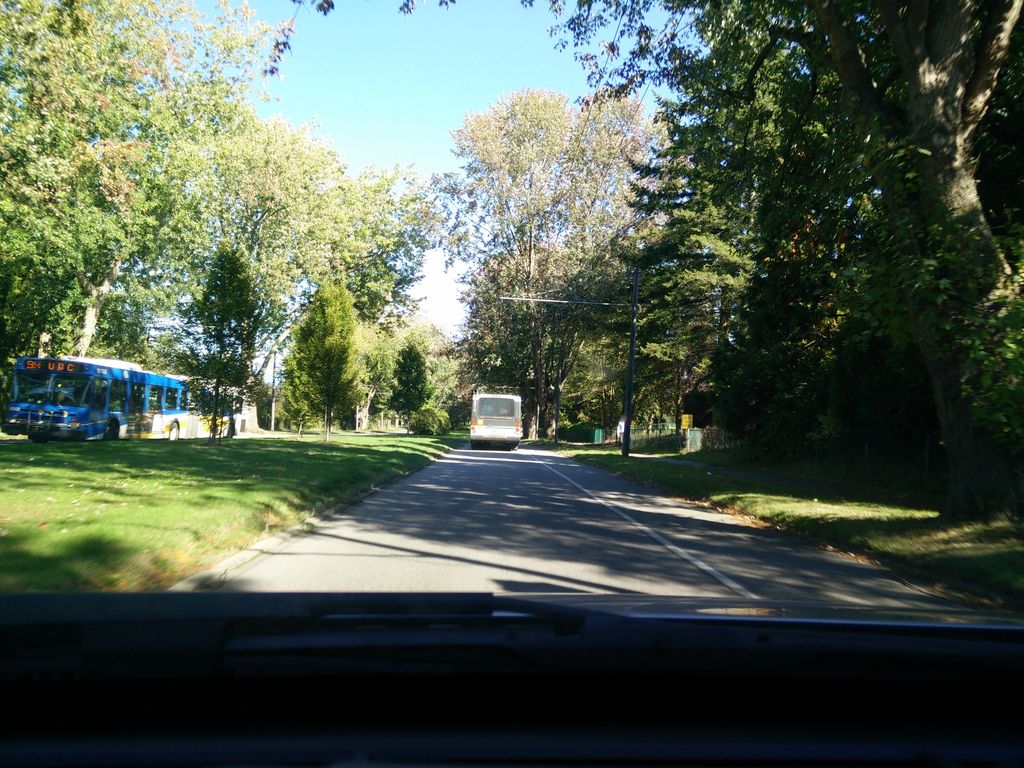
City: vancouver